Question: I have a label in a view which loads a plain text file and displays the content, but it displays weird characters not located in the .txt file along with the real content.
The text file has one line in it : "Update Submitted"
This is what it looks like on the actual device itself.

As you can see, the "Update Submitted" label has 2 weird characters in front of it.
I'm using this code :
'''
content = [NSString stringWithContentsOfURL:[NSURL
URLWithString:@"http://samguichelaar.com/soadstatus.txt"] encoding: 1 error: NULL];
Label1.text = content;
'''
Thanks in advance!
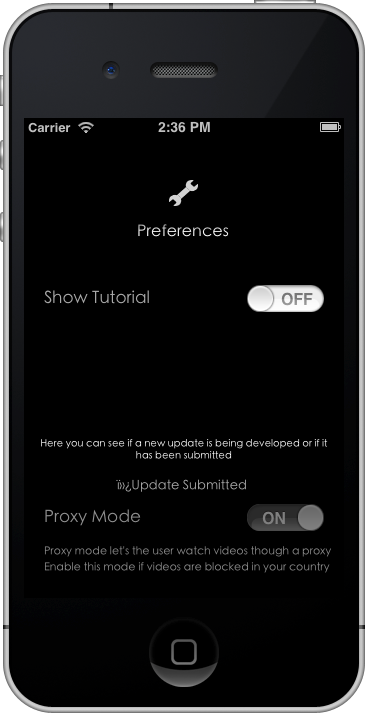
Answer: You're using ASCII encoding. Switch to UTF8 encoding:
'''
URLWithString:@"http://samguichelaar.com/soadstatus.txt"] encoding:NSUTF8StringEncoding error: NULL]
'''
Also, you should use the Apple provided constants for any string encoding in case Apple ever decides they want to change the value associated with any of the constants:
<URL>
Search for NSStringEncoding